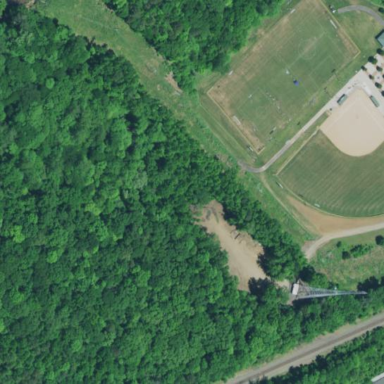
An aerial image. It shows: Grass pitch used for soccer.